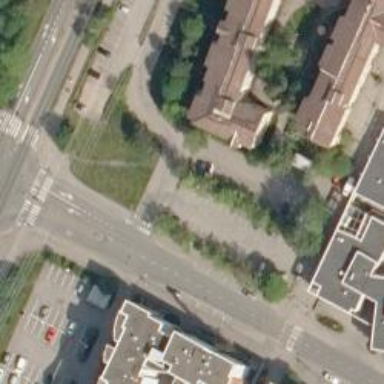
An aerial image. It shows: Uncontrolled road crossing.